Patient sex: M
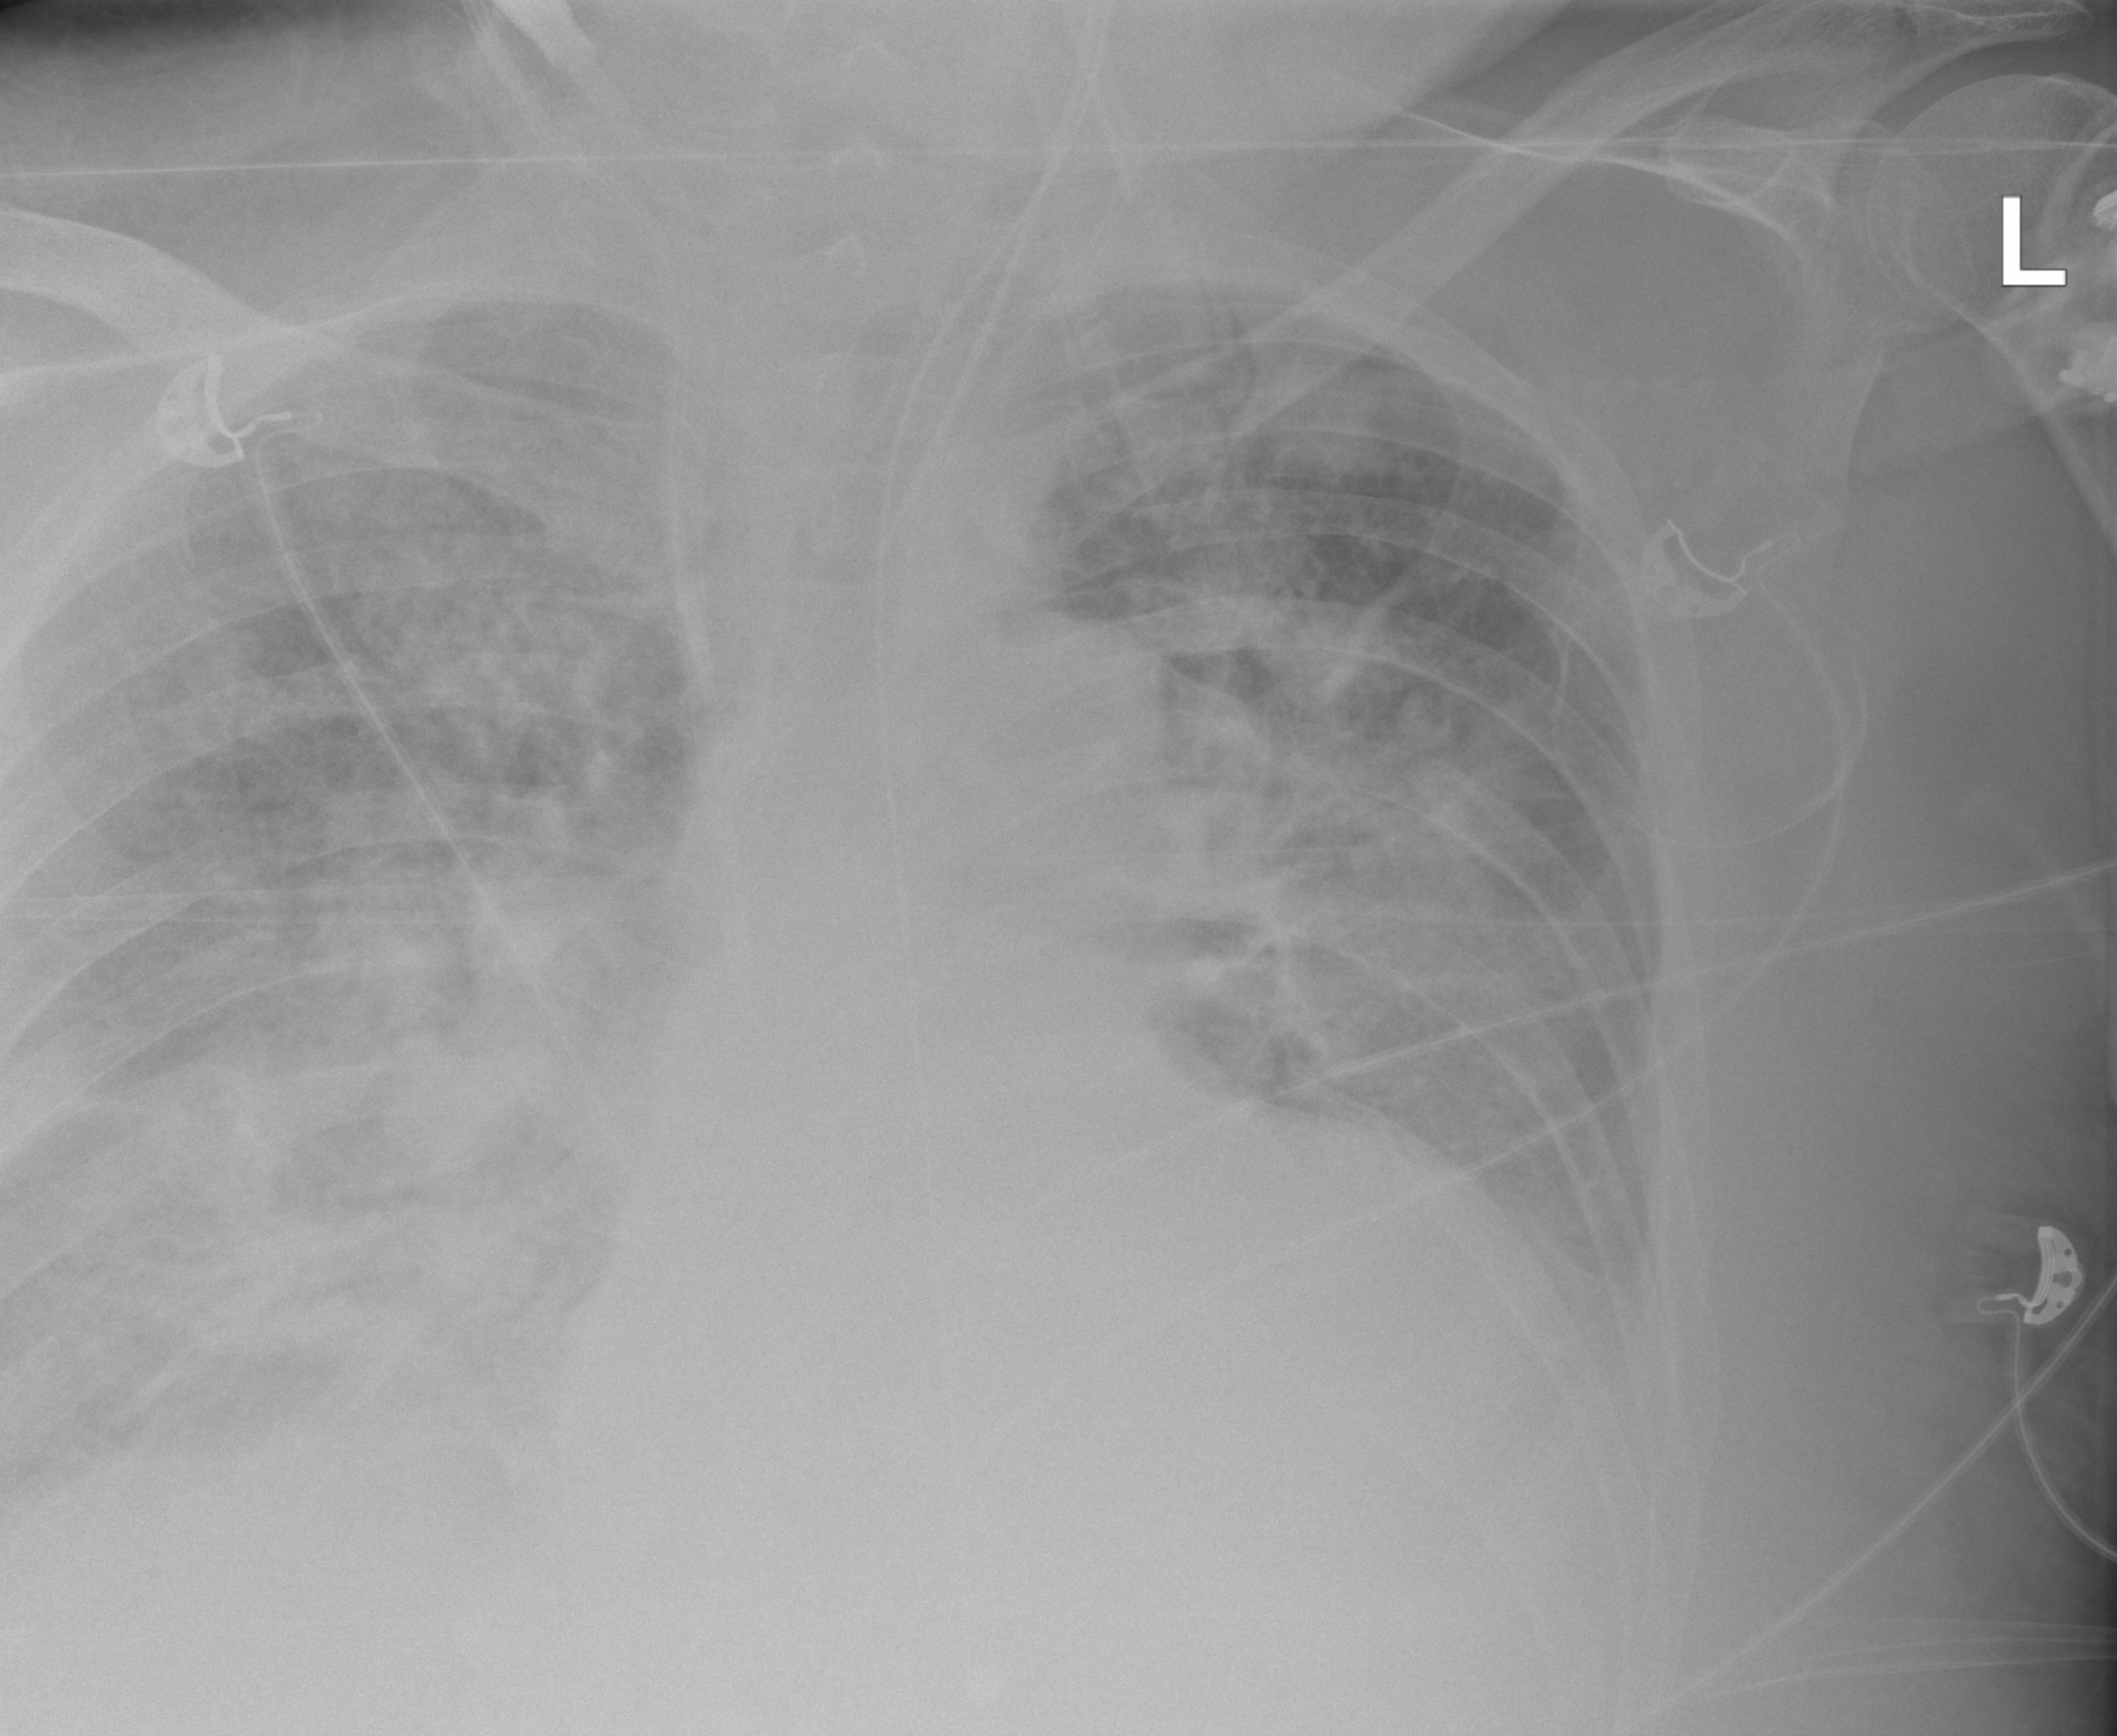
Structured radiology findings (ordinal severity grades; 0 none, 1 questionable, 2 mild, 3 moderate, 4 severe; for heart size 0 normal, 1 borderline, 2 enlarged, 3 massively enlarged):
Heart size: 2
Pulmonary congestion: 4
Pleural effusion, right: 2
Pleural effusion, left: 3
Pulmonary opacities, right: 3
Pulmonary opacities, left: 3
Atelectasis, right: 2
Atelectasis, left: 2